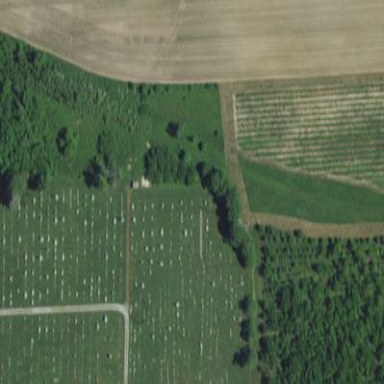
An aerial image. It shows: Cemetery.